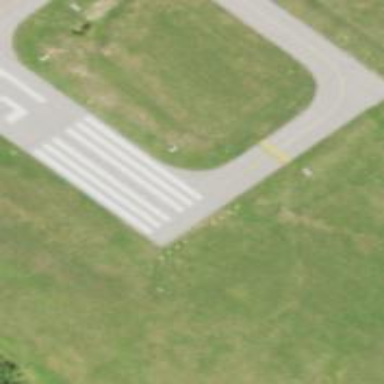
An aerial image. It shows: Runway surface made of asphalt at airport.